Aerial crown-view tile of a tropical tree (Barro Colorado Island, Panama), acquired 20250124:
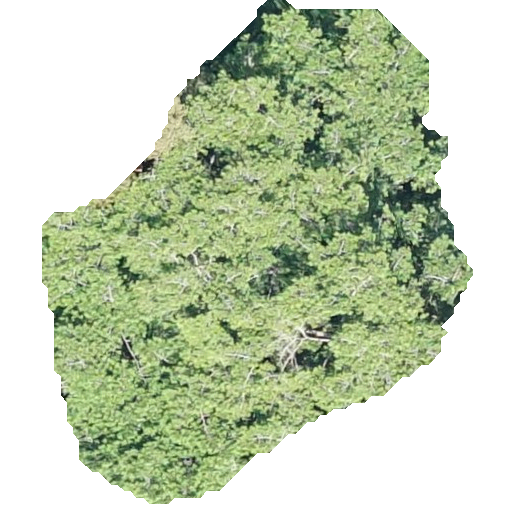
Species: Virola fosteri
GBIF accepted scientific name: Virola fosteri
Crown area: 211.337 m²